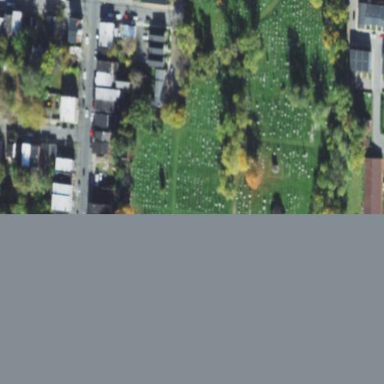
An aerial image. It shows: Cemetery.